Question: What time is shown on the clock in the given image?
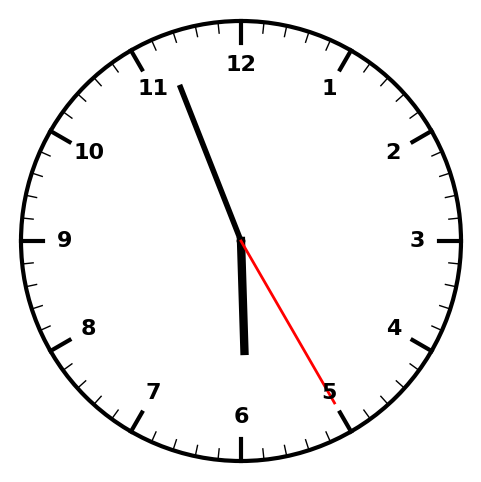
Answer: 05:56:25